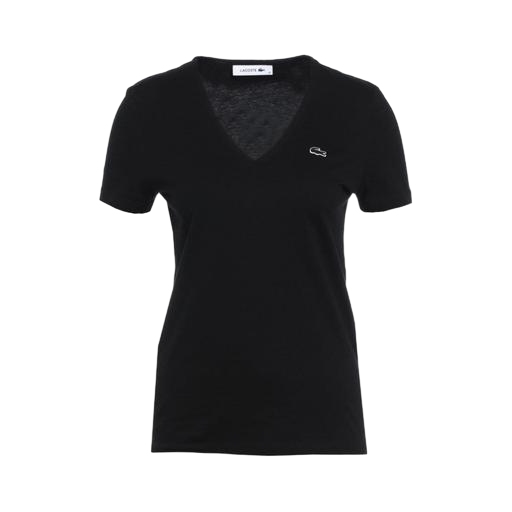
v-neck twist logo, black v-neck t-shirt only macy, black slim t shirt, white background